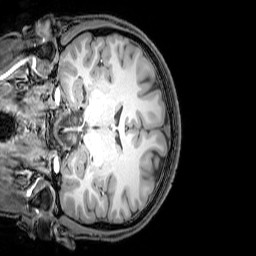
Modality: T1w
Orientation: coronal
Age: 25
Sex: male
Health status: healthy
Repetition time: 0.081 s
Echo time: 0.037 s